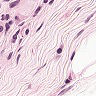
Metastatic tissue present: yes